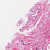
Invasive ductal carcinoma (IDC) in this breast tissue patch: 0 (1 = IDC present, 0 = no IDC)